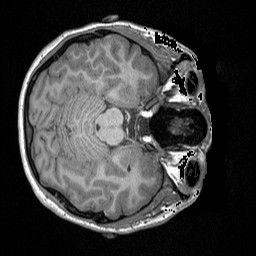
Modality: T1w
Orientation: axial
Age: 20
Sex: female
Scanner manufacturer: siemens
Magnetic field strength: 3 T
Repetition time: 1.64 s
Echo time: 0.00234 s